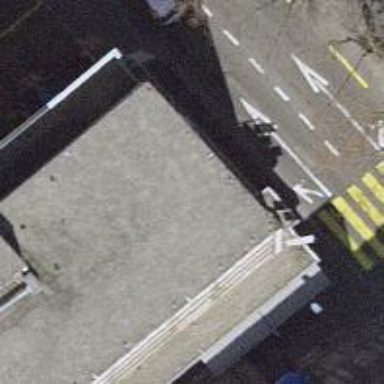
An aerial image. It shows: Bakery.